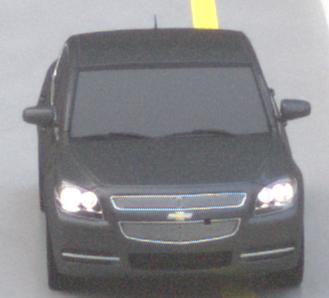
Make: Chevrolet
Model: Malibu 2.4
Detailed model: Malibu
Model produced from: 2012/07
Model produced until: 2014/08
Doors: 4
Color: gray
Road condition: wet road
Daytime: morning or afternoon
Contrast: low contrast